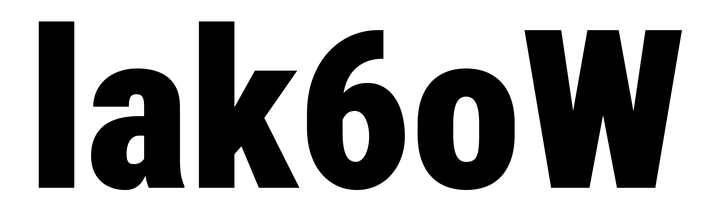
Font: Roboto_Condensed_Black